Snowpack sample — Snodgrass Mountain, Crested Butte, Colorado (2/4/25, 12:06 PM MST)
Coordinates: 38.923, -106.968
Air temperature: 35 °F
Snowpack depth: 80 cm
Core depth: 80 cm
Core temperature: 32 °F
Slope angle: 14°, slope face: 78°
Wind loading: low
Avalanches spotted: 0
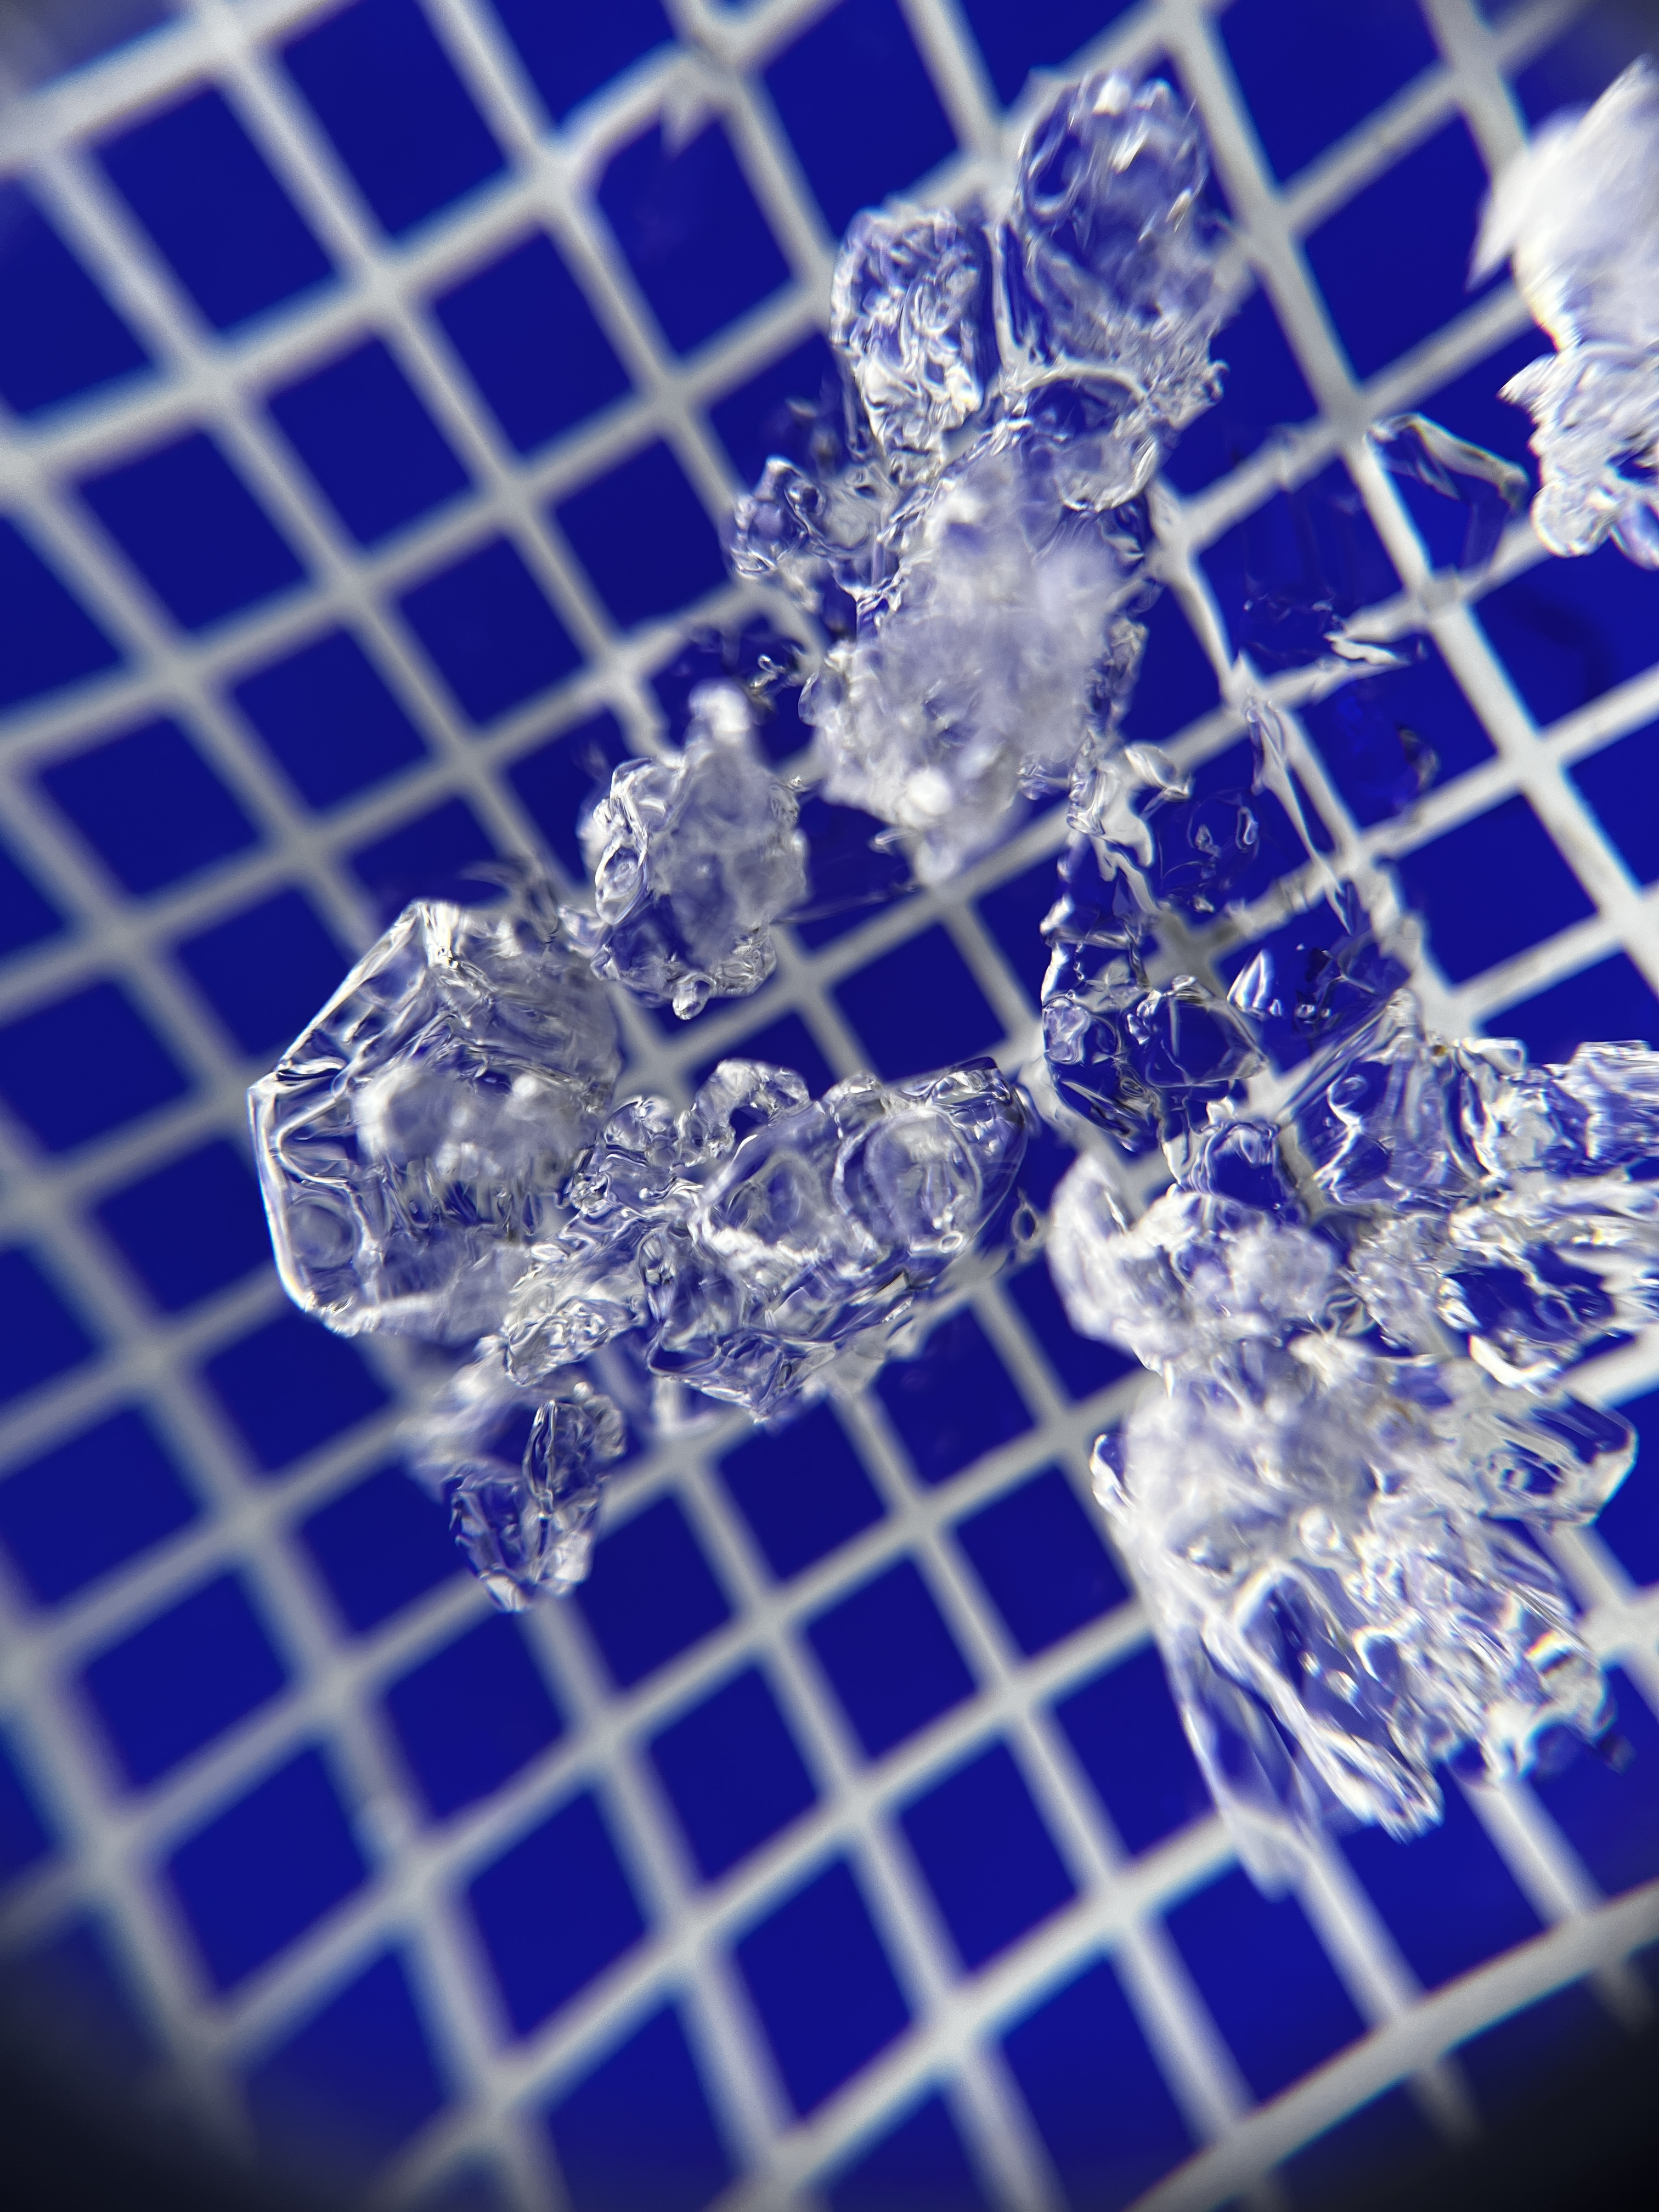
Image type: magnified_profile
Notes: No avalanches nearby, unusually warm weather for the last month reported by residents, Collected 25 yards from treeline